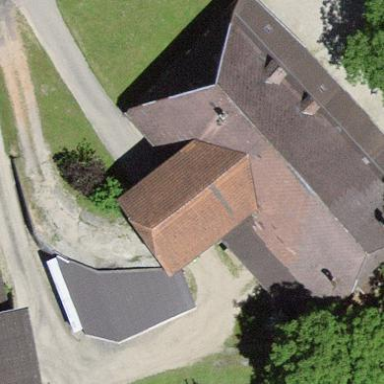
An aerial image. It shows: Farm building.